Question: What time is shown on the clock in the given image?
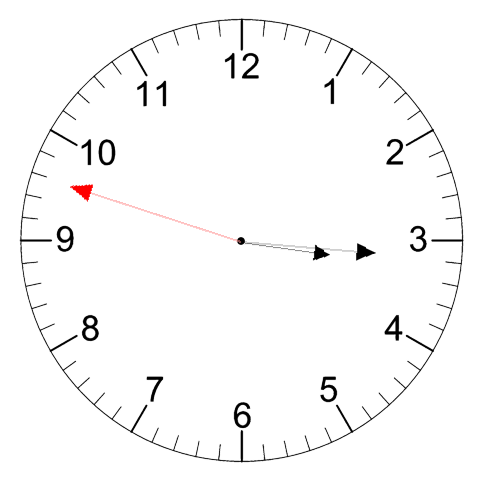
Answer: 03:15:48